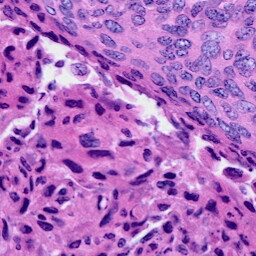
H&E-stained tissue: Cervix